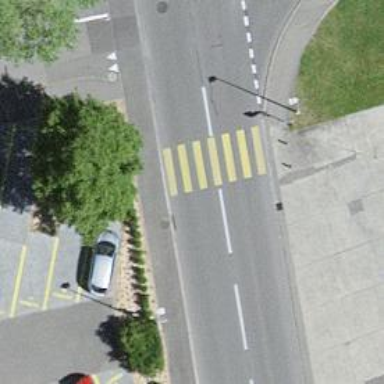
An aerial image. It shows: Marked crossing with visible markings.